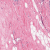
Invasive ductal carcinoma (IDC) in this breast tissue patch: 0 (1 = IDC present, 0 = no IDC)